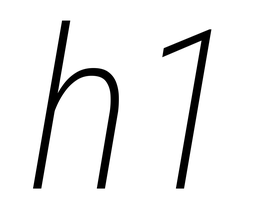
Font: Roboto-Italic_Condensed_ExtraLight_Italic